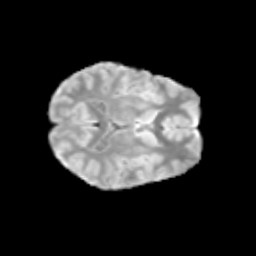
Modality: T2w
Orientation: axial
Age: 11
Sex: female
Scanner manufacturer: siemens
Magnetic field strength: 3 T
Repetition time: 3.8 s
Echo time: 0.07 s